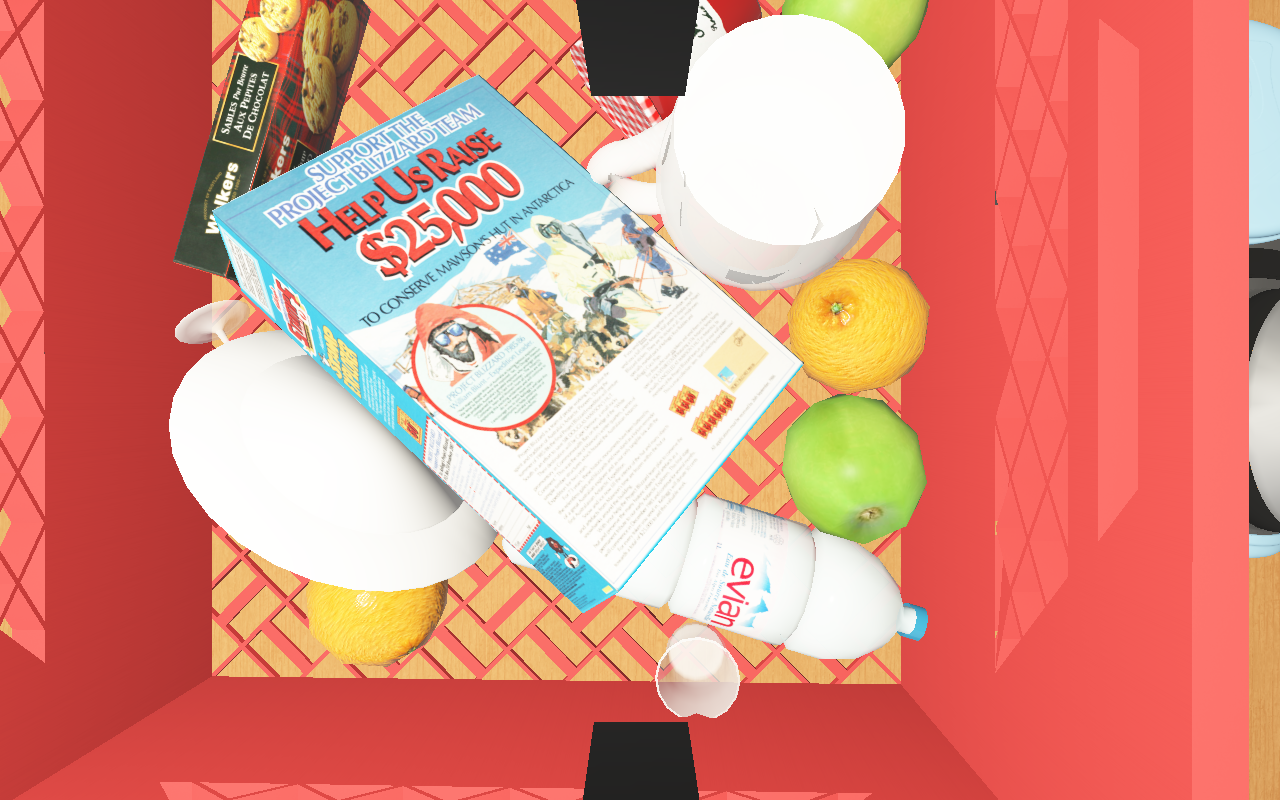
Objects in the scene:
carafe
water bottle
apple
apple
orange
orange
wineglass
jam jar
cereal box